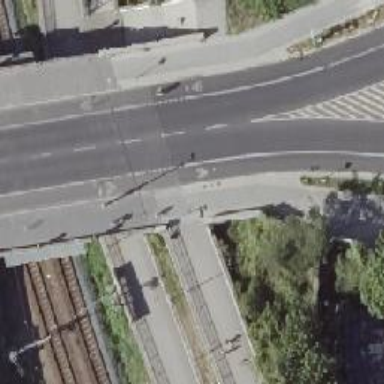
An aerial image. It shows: Tertiary road with asphalt surface. There are separate sidewalks on both sides and dedicated cycle lanes. Lane markings are present with no stopping parking condition on both sides.